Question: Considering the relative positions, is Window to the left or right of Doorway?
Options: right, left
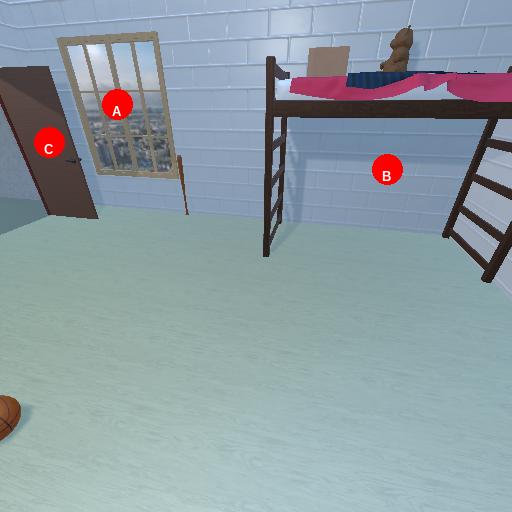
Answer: right